Field crop: maize
Growth stage: 1
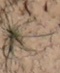
Species: lolium